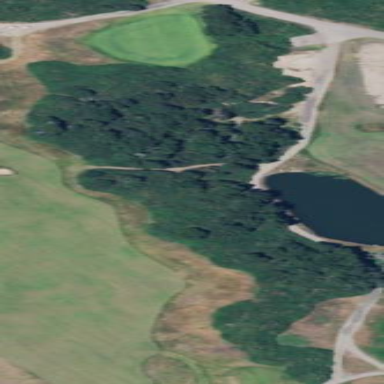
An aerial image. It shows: Golf rough area.